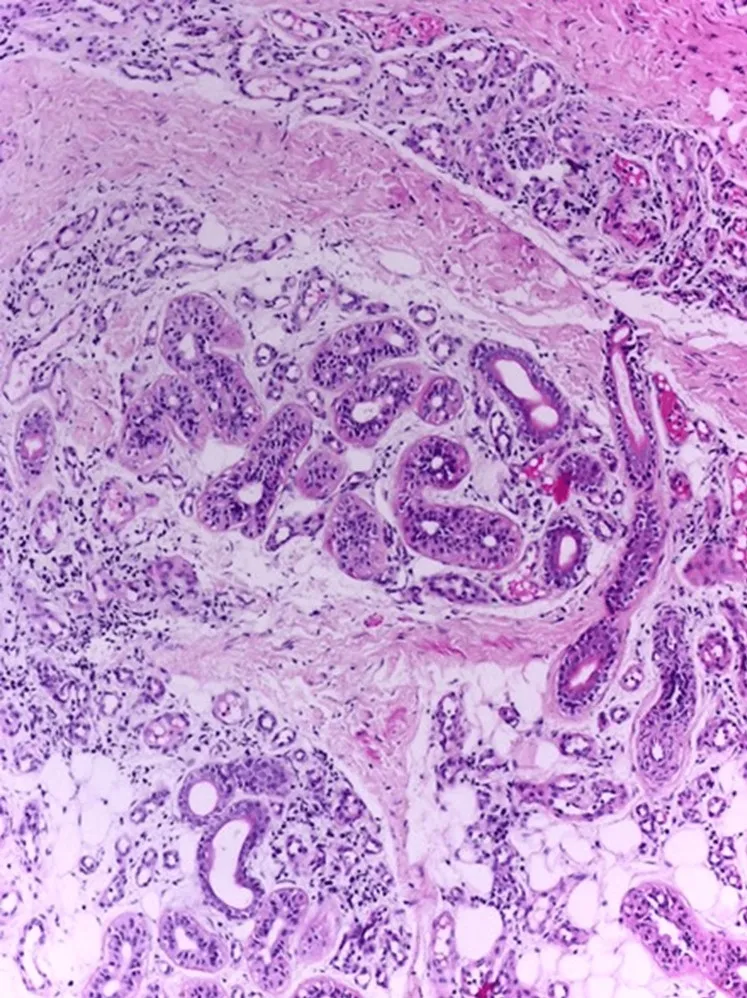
Eccrine angiomatous hamartoma showing small caliber ectatic blood vessels intermixed with multiple eccrine glands and mature adipocytes (hematoxylin-eosin stain, original magnification x10).
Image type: pathology (h&e)